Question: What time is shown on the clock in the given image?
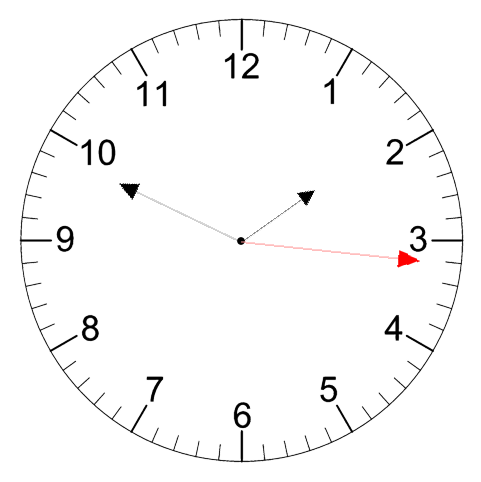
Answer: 01:49:16